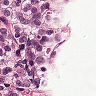
Metastatic tissue present: yes